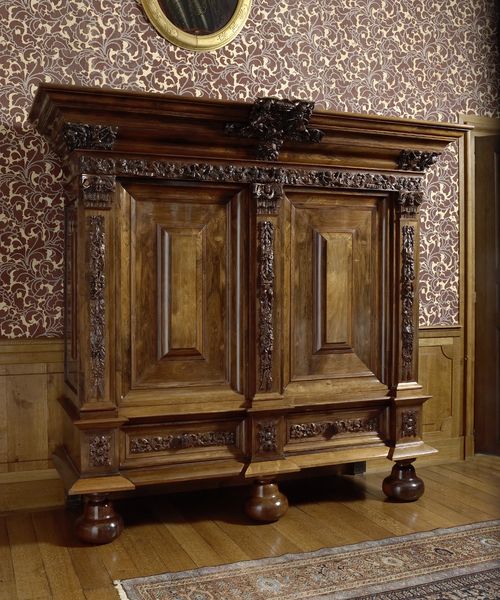
Titel: Kast met het wapen Alberda
Standort: Amsterdam
Institution: Rijksmuseum
Schlagwörter: ornate, red, black, carpet, gold, interior, wall, armoire, cupboard, flowers, picture, rug, wardrobe, brown, floor, wallpaper, wood floor, wooden, wood, house, feet, frame, purple, photo, door, antique, doors, large, floral, home, chest, drawers, persian, relief, carving, round, oriental, cabinet, hallway, photograph, photography, hinges, engraved, oak, furniture, closet, raised, detailed, roccoco, carved, burgundy, panels, stained, embellished, figured, engravings, photogrpah, varnish, paneling, soor, hardwood, pantry